Interaction volume radius: 5 \u00c5
Interaction volume height: 15 \u00c5
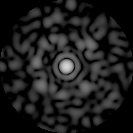
Disorder parameter: 0.8546